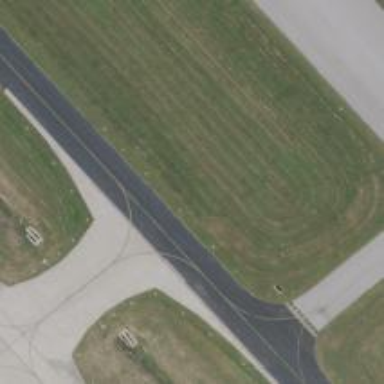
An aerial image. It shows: Image of taxiway at airport.